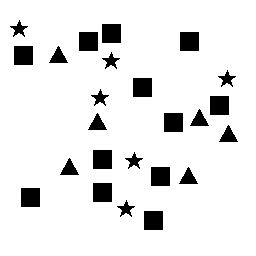
Squares: 12
Triangles: 6
Stars: 6
Total shapes: 24